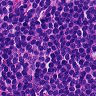
Metastatic tissue present: no